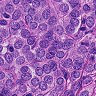
Metastatic tissue present: yes